Interaction volume radius: 5 \u00c5
Interaction volume height: 15 \u00c5
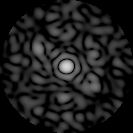
Disorder parameter: 0.7369